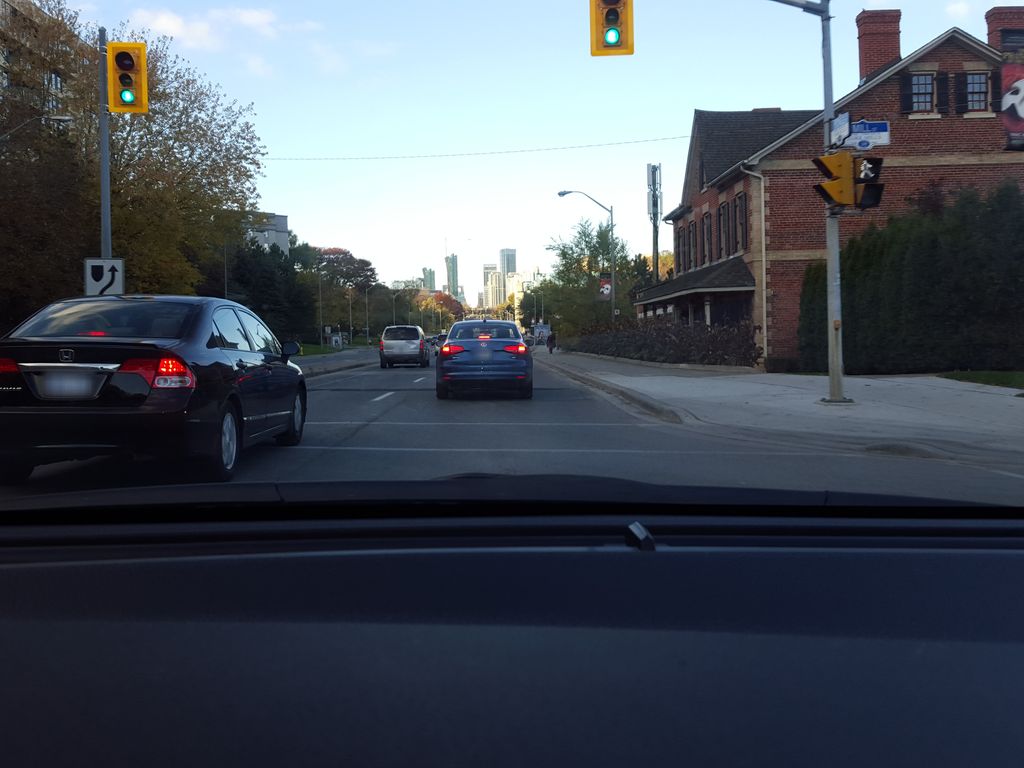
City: toronto